Aerial crown-view tile of a tropical tree (Barro Colorado Island, Panama), acquired 20250818:
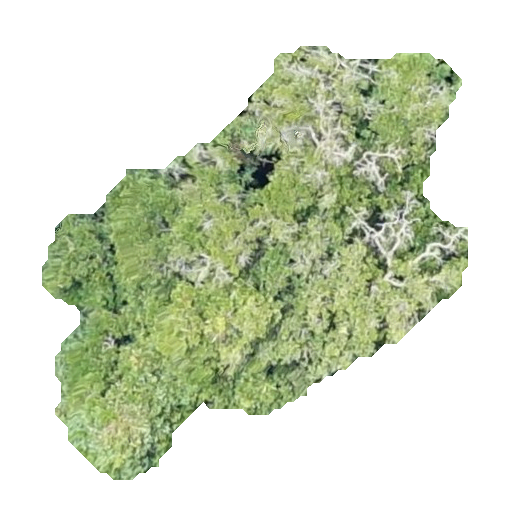
Species: Guapira myrtiflora
GBIF accepted scientific name: Guapira myrtiflora
Crown area: 159.926 m²